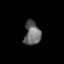
Tissue: prostate
Cell type: Myeloid cells
Senescence score: 0.7726
Nuclear area (px): 381
Mean DAPI intensity: 104.113